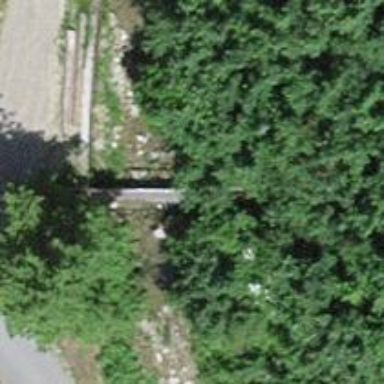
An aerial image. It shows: Concrete path on bridge with beam structure.